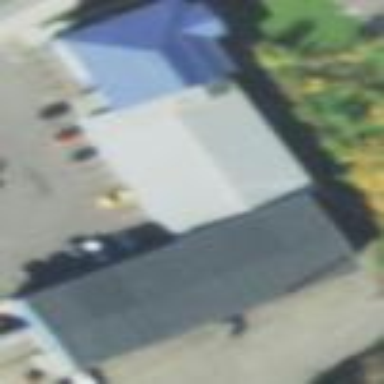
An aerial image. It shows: Warehouse.